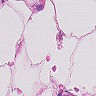
Metastatic tissue present: no